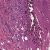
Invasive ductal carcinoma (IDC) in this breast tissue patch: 0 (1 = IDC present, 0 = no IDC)